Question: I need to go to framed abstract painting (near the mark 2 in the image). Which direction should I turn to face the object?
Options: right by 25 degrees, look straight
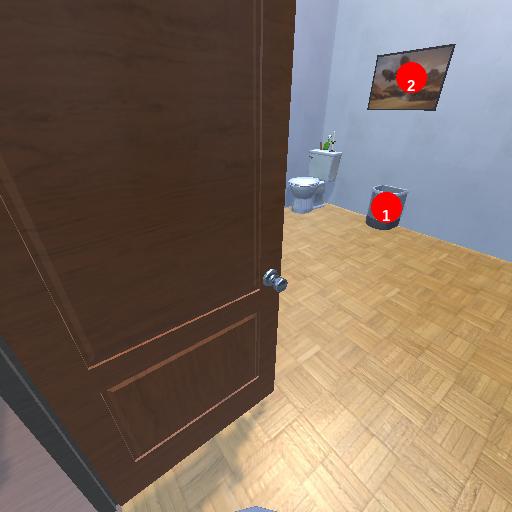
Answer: right by 25 degrees